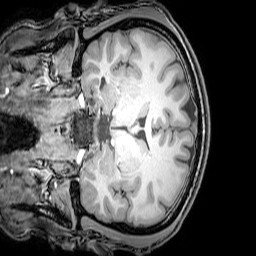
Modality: T1w
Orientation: coronal
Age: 22
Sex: male
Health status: healthy
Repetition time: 0.081 s
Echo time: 0.037 s